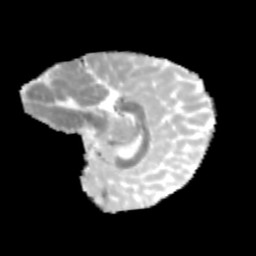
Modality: MD
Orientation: sagittal
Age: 10
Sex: female
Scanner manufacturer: siemens
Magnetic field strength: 3 T
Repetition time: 3.8 s
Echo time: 0.07 s